Question: I need a library(with an API) which can take as input an image and recognize shapes from it, returning the coordinates of the shapes.
The deployment of the library must be simple, something in the form of a DLL but not a full blown app(for example Mathematica).
It doesn't have to be perfect, an approximation of the shape is fine but it shouldn't output overlapped shapes.
Here is an example of an input image

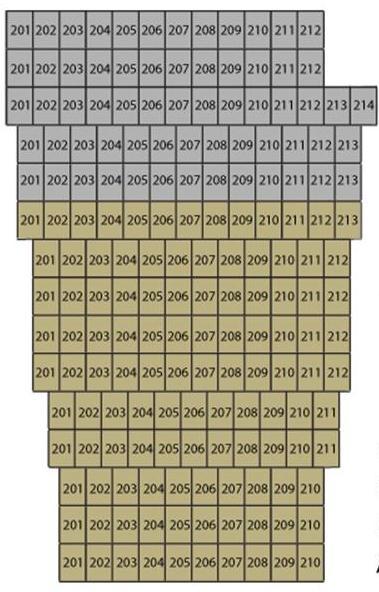
Answer: OpenCV: <URL>
This isn't an API, but it is an open source, cross platform, multi language library for this kind of thing.
OpenCV features quite a few image processing and computer vision tools that can help with object detection, among other things.